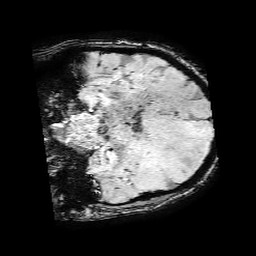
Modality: SWI
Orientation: coronal
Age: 54
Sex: male
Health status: ill
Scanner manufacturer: philips
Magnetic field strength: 3 T
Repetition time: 0.031 s